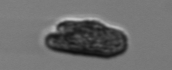
Label: Pseudochattonella_farcimen